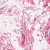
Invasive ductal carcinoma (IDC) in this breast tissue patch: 0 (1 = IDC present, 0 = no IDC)